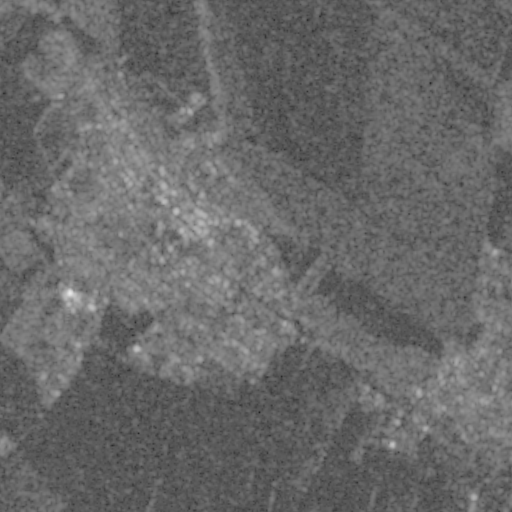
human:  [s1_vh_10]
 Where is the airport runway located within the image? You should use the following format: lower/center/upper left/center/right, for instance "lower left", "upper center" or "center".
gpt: The airport runway is located in the upper right of the image.
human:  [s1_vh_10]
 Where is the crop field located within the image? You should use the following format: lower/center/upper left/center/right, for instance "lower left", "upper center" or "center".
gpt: The crop field is located in the left of the image.
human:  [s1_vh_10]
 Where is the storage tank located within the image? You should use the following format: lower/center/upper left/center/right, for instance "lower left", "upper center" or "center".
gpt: The storage tank is located in the center left of the image.
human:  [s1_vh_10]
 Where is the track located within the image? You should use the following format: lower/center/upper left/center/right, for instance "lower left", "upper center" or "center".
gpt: The track is located in the center left of the image.
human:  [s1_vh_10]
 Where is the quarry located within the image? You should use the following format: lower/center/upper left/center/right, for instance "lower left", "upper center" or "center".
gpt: There is no quarry in the image.

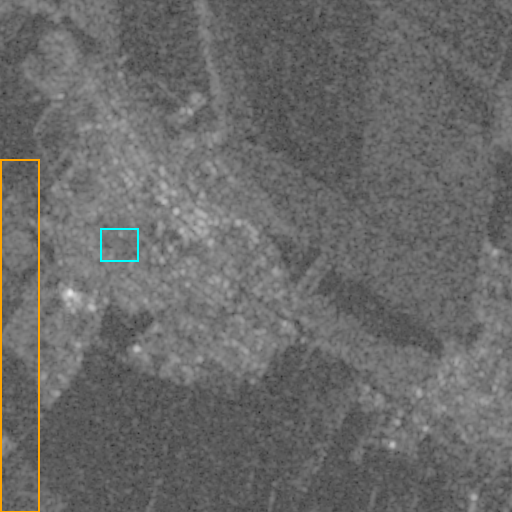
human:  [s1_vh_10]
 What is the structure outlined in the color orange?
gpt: The structure outlined in orange is a crop field.
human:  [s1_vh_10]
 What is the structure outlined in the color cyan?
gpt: The structure outlined in cyan is a park.
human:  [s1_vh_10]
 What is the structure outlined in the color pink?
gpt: There is no pink outline.